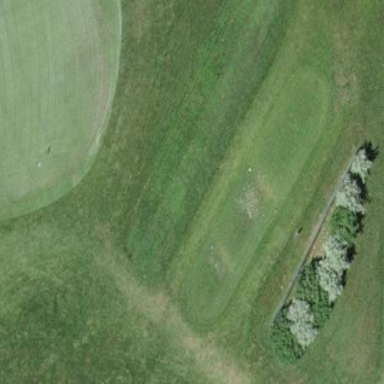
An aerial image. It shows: Golf tee.